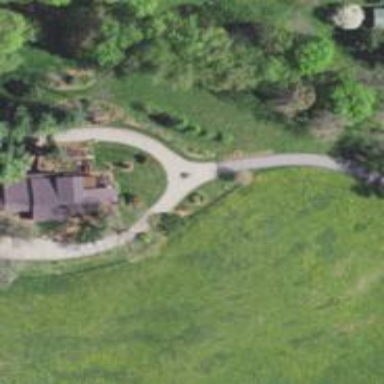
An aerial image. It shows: Driveway leading to service road.